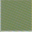
Piece: xx